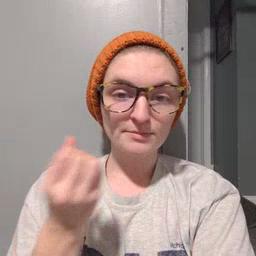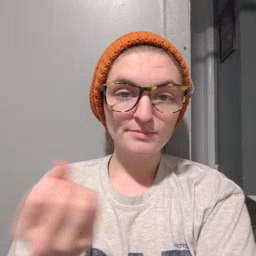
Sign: drawer